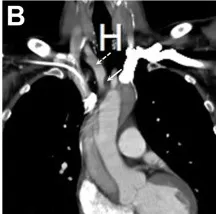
(A, B) Initial contrast-enhanced computed tomography (CECT) of the neck and chest in two consecutive coronal sections show an aortic dissection (asterisk) with innominate artery (IA) extension (single solid arrow). At this point, the main IA trunk remained patent without flow-limiting stenosis (single dashed arrow).
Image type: radiology (ct)